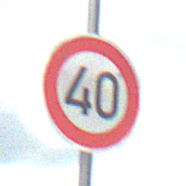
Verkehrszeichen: Geschwindigkeit40
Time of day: Midday
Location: Outdoor (Suburban)
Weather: PartlyCloudy
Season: Summer
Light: Natural